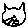
Label: cat